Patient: sex F, age 55
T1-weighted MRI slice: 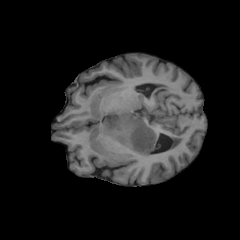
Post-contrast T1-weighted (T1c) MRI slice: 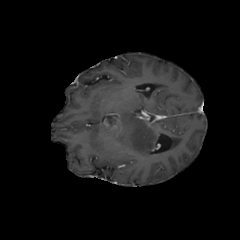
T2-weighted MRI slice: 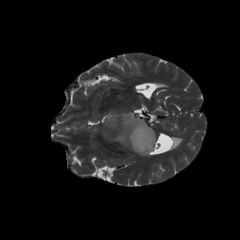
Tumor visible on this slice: yes
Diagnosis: Glioblastoma, IDH-wildtype
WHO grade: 4